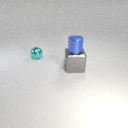
small cyan metal sphere behind large gray metal cube